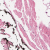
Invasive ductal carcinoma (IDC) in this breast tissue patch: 0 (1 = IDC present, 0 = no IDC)